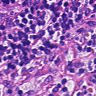
Metastatic tissue present: no